Question: I have written a C++ program using OpenCV that can detect and highlight the edges of any object from a live video. But now I don't know how to extract the four corners of the cube from the many edges that are being detected in the video. So I am looking for some help here.
Here is the link of the paper that I am using as a guide for my this project.
<URL>
You can find the program code for this paper in the link below. It's written in Python. (I am using C++ and I don't know Python)
<URL>
According to the paper the next step would be, 'edge segmentation with adaptive threshold.'
Which I don't really understand. And also I don't know how to extract the corners of the cube then.
The short summary of the method that I have used is as following.
1. Input from webcam
2. Apply Laplacian filter
3. Apply Hough Line Transform.
I get the following result.

Code
'''
using namespace std;
using namespace cv;
Mat laplacianFilter(Mat image)
{
Mat hImage;
GaussianBlur(image,hImage,Size(3,3),0,0,BORDER_DEFAULT);
cvtColor(hImage,hImage,CV_RGB2GRAY);
Laplacian(hImage,hImage,CV_16SC1,3,1,0,BORDER_DEFAULT);
convertScaleAbs(hImage,hImage,1,0);
return hImage;
}
Mat hghTransform(Mat image, Mat &image2)
{
Mat lImage;
Canny(image,image,50,200,3);
cvtColor(image,lImage,CV_GRAY2BGR);
vector<Vec4i> lines;
HoughLinesP(image, lines, 1, CV_PI/180, 50, 50, 10 );
for( size_t i = 0; i < lines.size(); i++ )
{
Vec4i l = lines[i];
line( image2, Point(l[0], l[1]), Point(l[2], l[3]), Scalar(0,255,0), 3, CV_AA);
}
return lImage;
}
int main()
{
int c;
VideoCapture cap(0);
Mat image;
Mat image2;
namedWindow("hghtransform");
namedWindow("laplacianfilter");
namedWindow("cannyOutput");
while(1)
{
cap>>image;
cap>>image2;
//Output
imshow("laplacianfilter",laplacianFilter(image));
imshow("cannyOutput",hghTransform(laplacianFilter(image),image2));
imshow("hghtransform",image2);
c=waitKey(33);
if(c==27)
return 0;
}
return 0;
}
'''
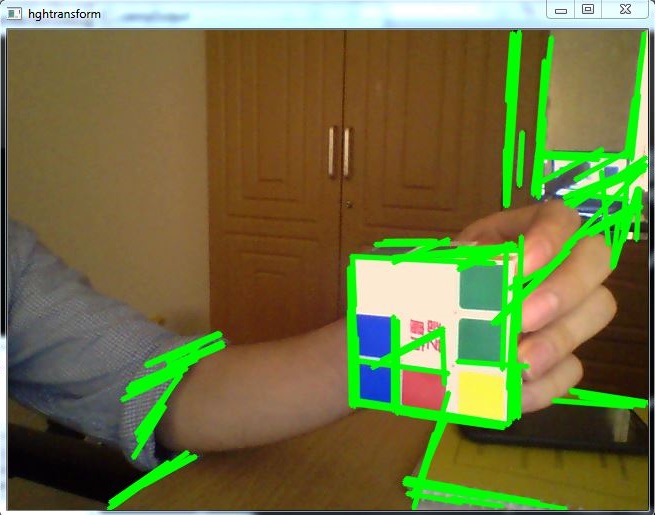
Answer: Adaptive threshold will give you a clear line of edges which enables you to get 9 squares of a rubik side properly.
You can see a decent comparison of global and adaptive threshold here:
here: <URL>
original image:

global threshold:

adaptive threshold:

For the corner, I am not sure whether it's stated in the paper, but I would do something like:
==> finding area like '1', '2', '3', '4' for 'upper-left', 'upper-right', 'lower-left', and 'lower-right' corner respectively
==> with a template matching algorithm.

hope it helps.
note: you might want to have a background with less noise there. =)